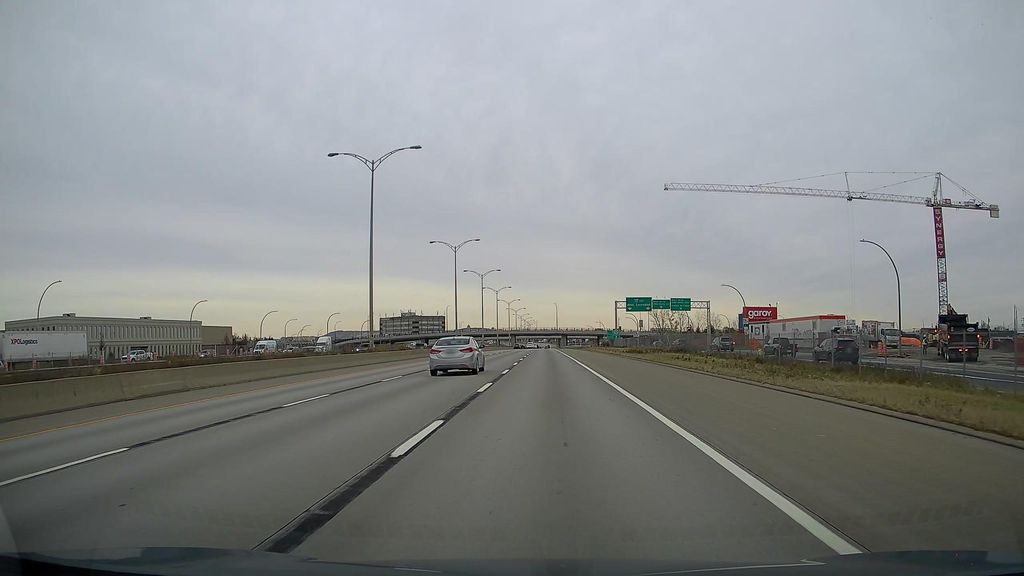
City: montreal